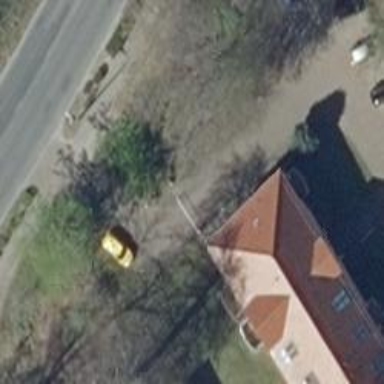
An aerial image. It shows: Asphalt driveway for service vehicles.